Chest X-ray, AP view. Patient: 52 years old, sex M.
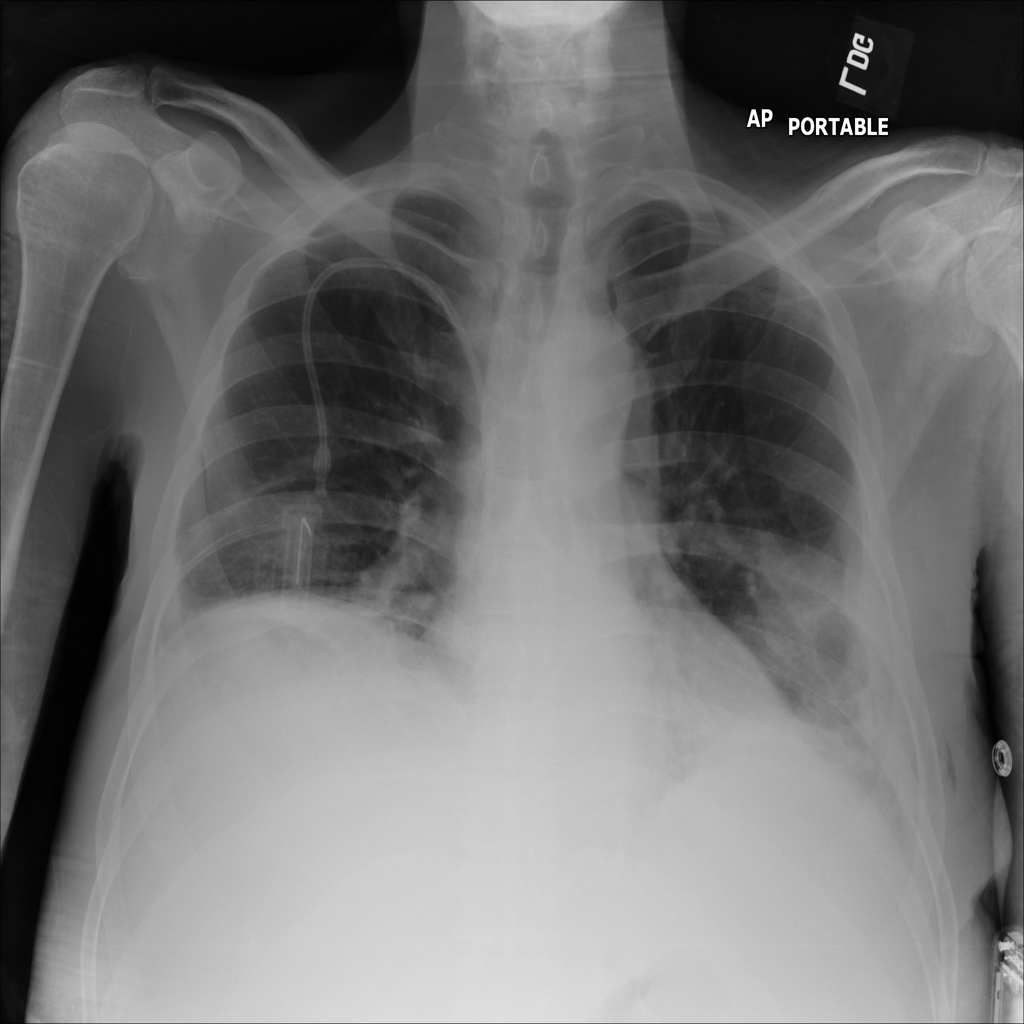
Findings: Atelectasis, Effusion, Pneumothorax